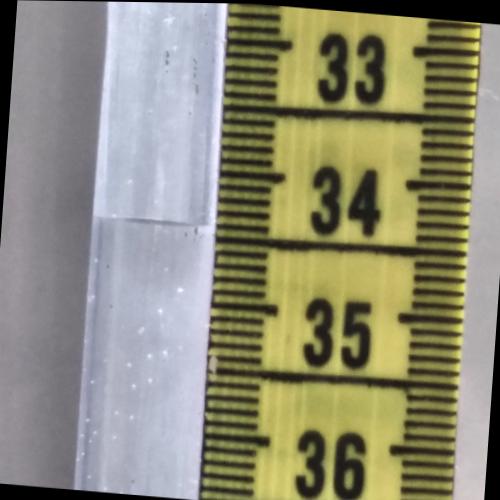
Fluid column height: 34.4 cm